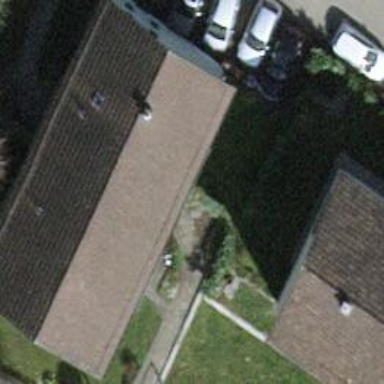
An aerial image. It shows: Building with tiled roof.